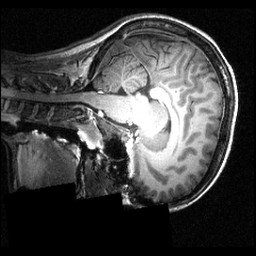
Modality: T1w
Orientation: sagittal
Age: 17
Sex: female
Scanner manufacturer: siemens
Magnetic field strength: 3.951 T
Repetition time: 1.5 s
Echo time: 0.00335 s